Interaction volume radius: 5 \u00c5
Interaction volume height: 15 \u00c5
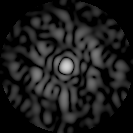
Disorder parameter: 0.8311